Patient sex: M
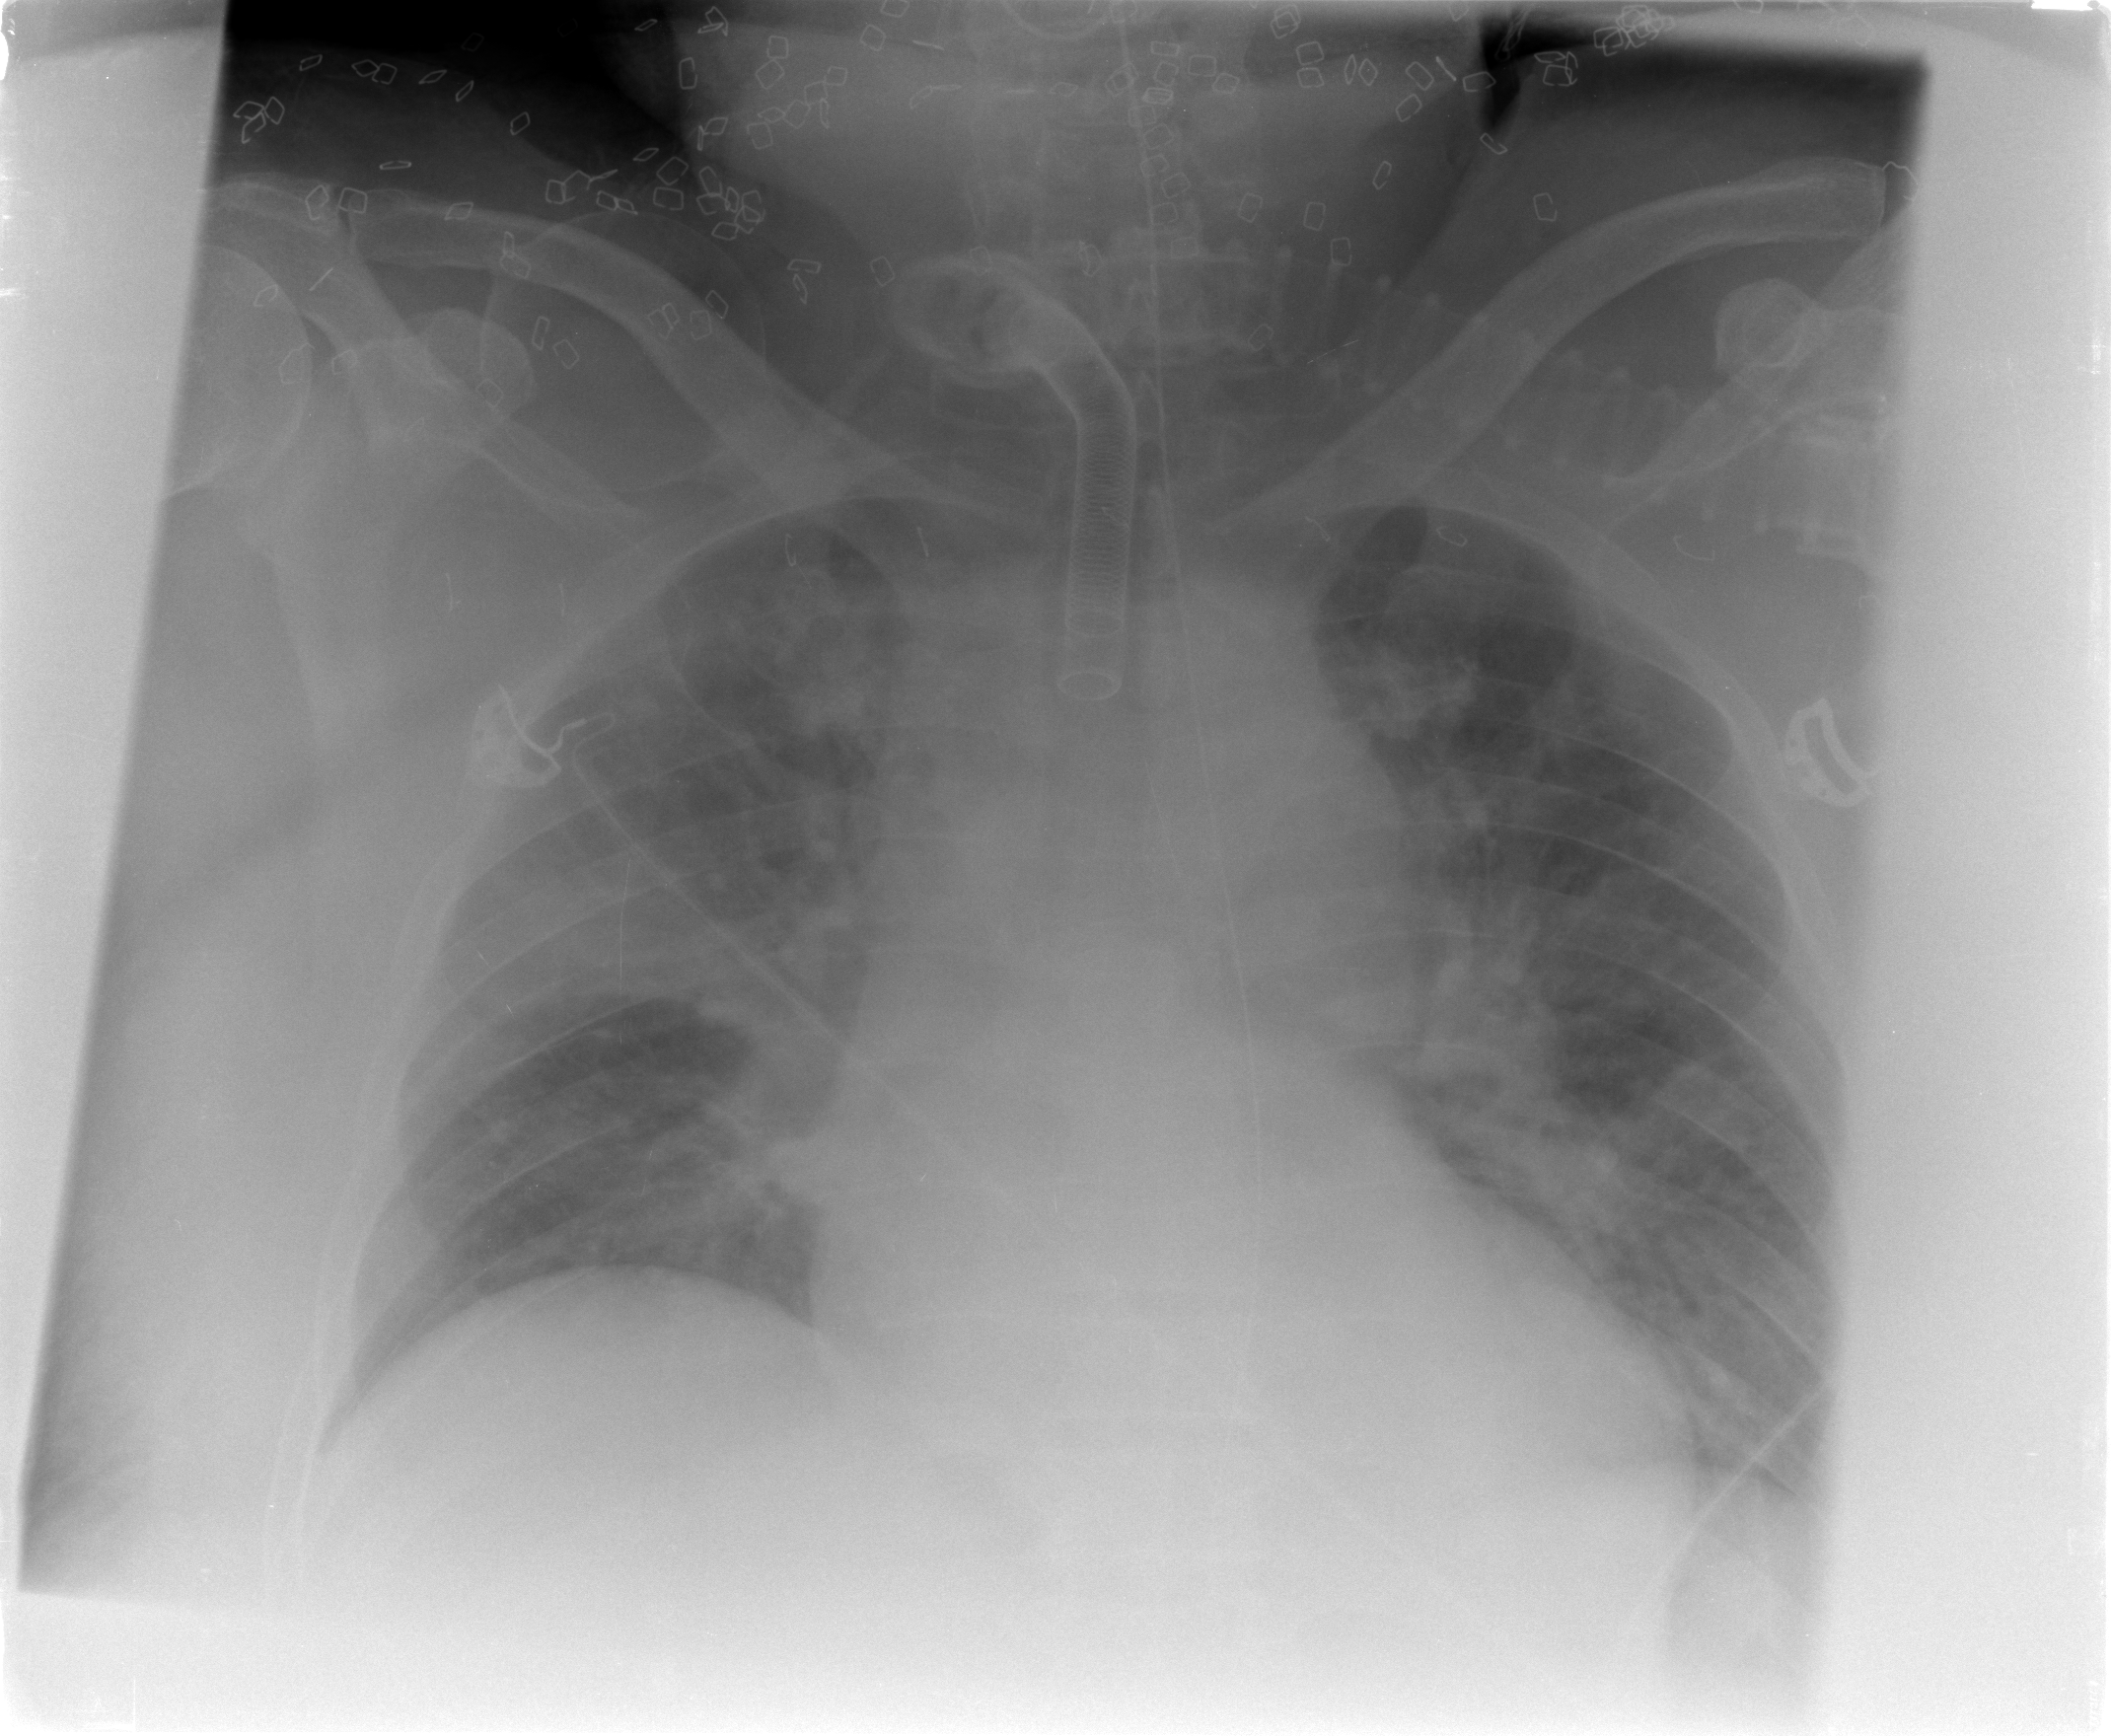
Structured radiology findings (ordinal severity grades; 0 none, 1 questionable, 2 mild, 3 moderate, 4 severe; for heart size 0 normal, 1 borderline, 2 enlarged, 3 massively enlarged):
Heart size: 0
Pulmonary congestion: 2
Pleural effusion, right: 0
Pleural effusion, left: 2
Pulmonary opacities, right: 3
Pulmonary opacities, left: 2
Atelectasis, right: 2
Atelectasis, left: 2